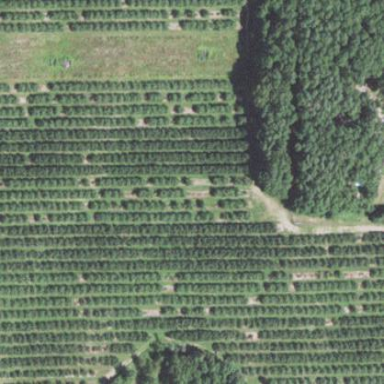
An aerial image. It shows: Orchard.